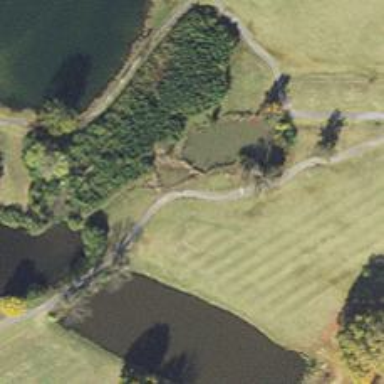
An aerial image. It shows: Footway that serves as golf path.